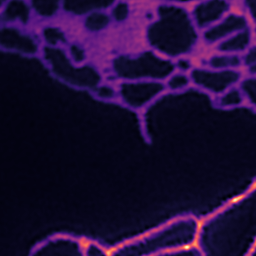
Label: Super-resolution ER image